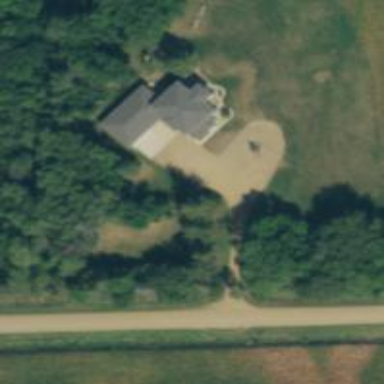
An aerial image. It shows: Driveway.